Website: apple
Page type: billing-address
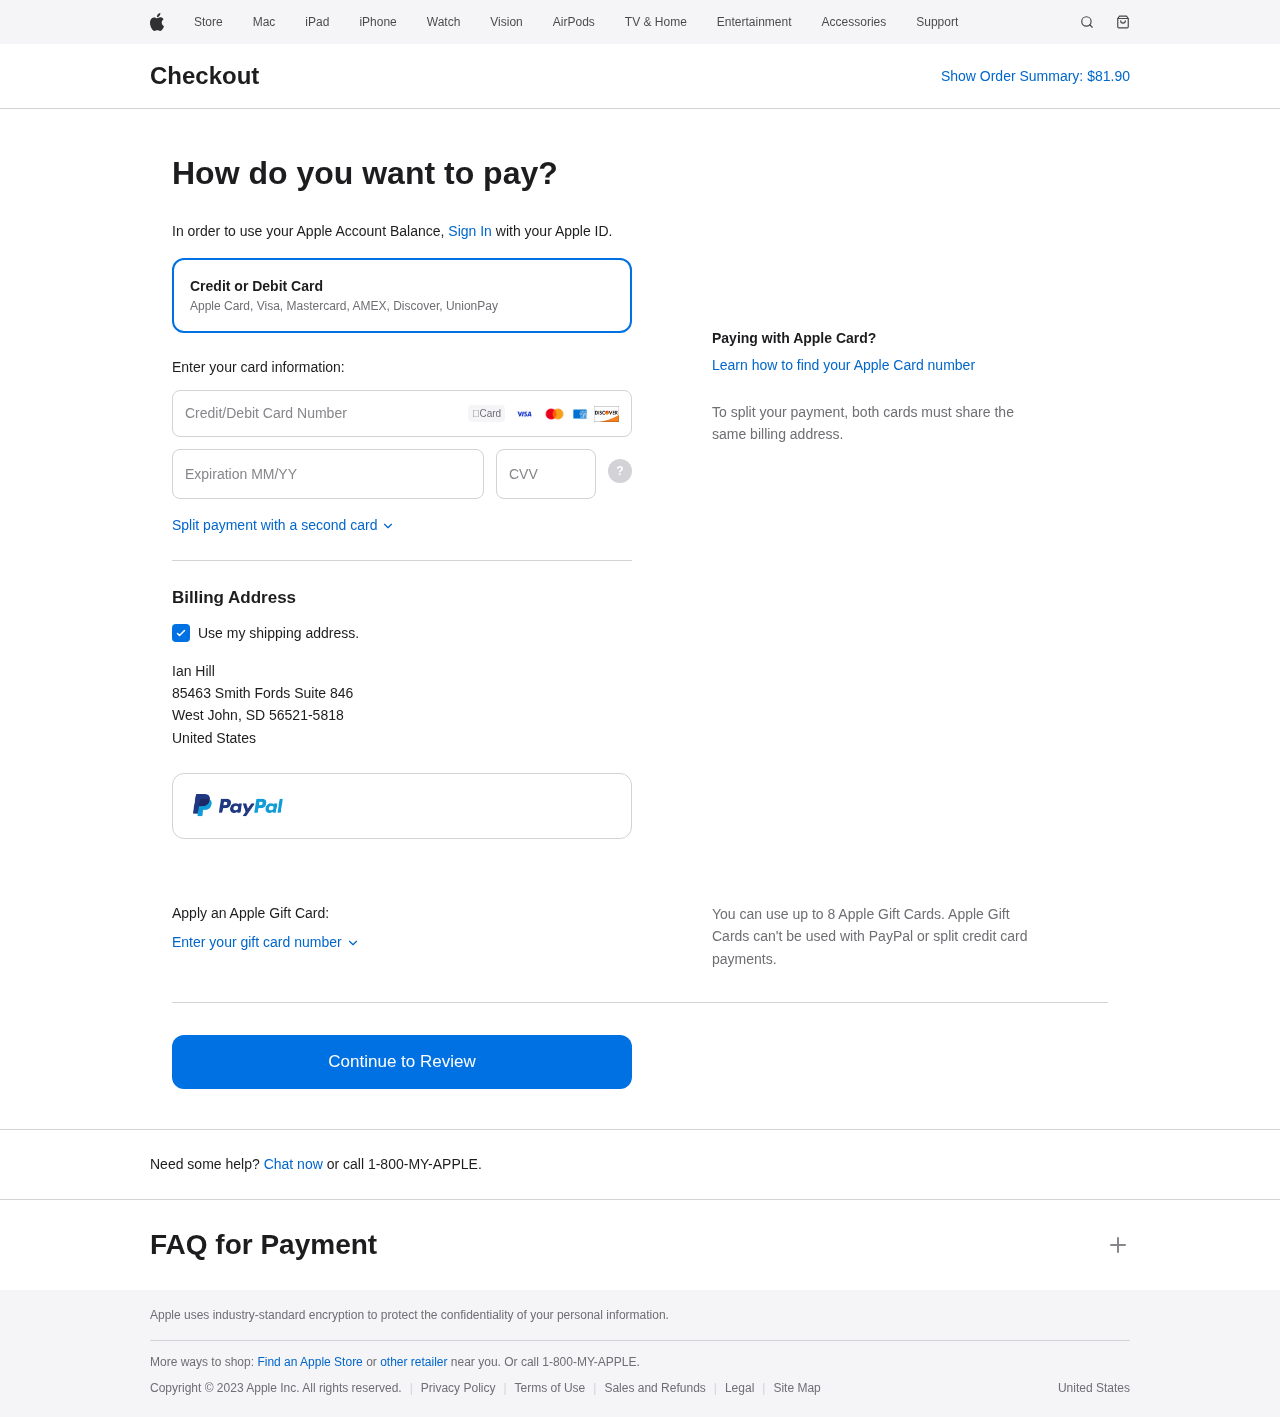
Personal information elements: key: PII_CARD_CVV
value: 616
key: PII_CARD_EXPIRY
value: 03/29
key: PII_CARD_NUMBER
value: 4490 8045 4012 9131
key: PII_CITY
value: West John
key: PII_COUNTRY
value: United States
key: PII_FULLNAME
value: Ian Hill
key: PII_POSTCODE_FULL
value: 56521-5818
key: PII_STATE_ABBR
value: SD
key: PII_STREET
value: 85463 Smith Fords Suite 846
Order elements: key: ORDER_TOTAL
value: $81.90